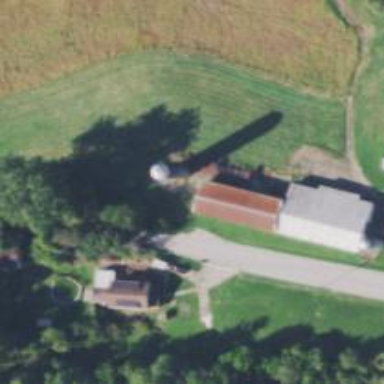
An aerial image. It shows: Silo.